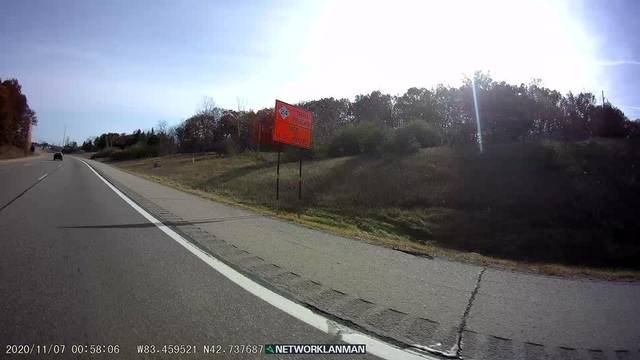
Region: United States
Coordinates: 42.738, -83.459